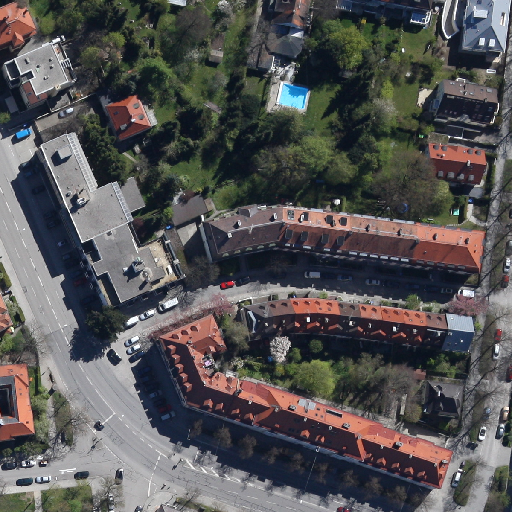
Referring expression: van